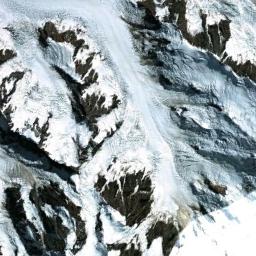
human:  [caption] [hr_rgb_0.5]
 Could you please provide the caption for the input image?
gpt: A snow-covered mountain covered in large areas .

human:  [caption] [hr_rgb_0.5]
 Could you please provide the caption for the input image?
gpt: There is a lot of snow on the snowberg .

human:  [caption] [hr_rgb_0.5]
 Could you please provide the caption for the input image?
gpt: The snowberg is partly covered with glaciers and the color of the mountain is brown .

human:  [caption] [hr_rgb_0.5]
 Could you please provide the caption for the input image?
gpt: The snow berg is consist of bare land and white snow .

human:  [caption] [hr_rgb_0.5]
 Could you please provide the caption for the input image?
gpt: There are much snow and some bare land on the snowberg .